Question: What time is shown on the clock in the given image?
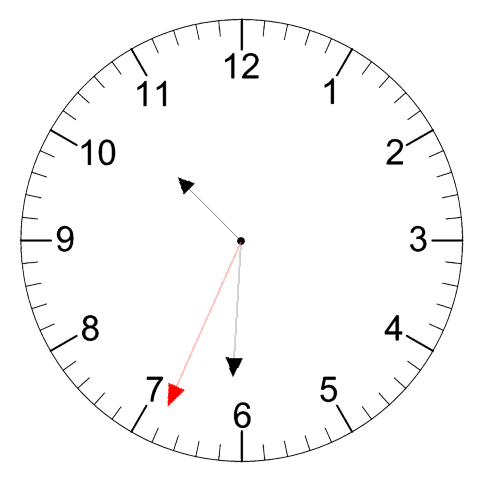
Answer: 10:30:34